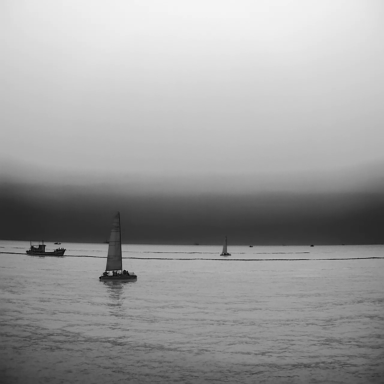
There are two sailboats in the infrared image.